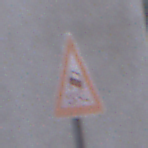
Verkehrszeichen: SchleuderOderRutschgefahr
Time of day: MorningAfternoon
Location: Outdoor (Urban)
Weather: PartlyCloudy
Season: NotSpecified
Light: Natural